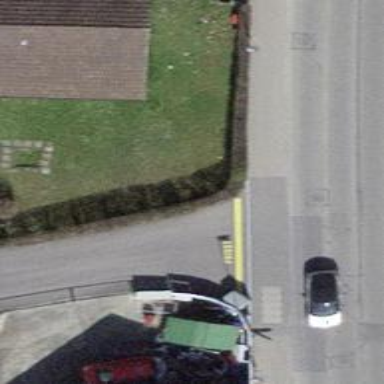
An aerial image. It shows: Hedge acting as barrier.